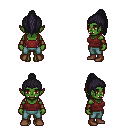
a pixel art fantasy rpg character, female body template, orc, green skin, maroon pirate shirt, teal pants, raven long topknot hairstyle, leather bracers, brown shoes, four views (front, back, left, right), 2x2 character sprite sheet, small pixel art, hard edges, no anti-aliasing